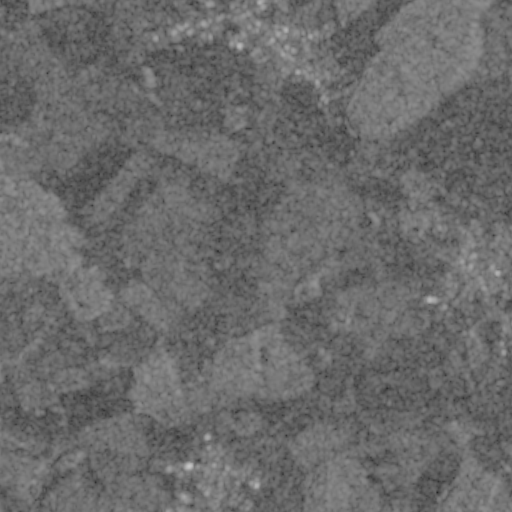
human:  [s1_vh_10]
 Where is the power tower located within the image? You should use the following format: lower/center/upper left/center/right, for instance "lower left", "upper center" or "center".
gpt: The power tower is located in the lower of the image.
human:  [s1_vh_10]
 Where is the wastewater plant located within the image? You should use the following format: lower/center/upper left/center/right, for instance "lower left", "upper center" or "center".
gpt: The wastewater plant is located in the upper center of the image.
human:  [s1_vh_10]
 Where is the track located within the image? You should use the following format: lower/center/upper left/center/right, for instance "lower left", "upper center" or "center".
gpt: There is no track in the image.

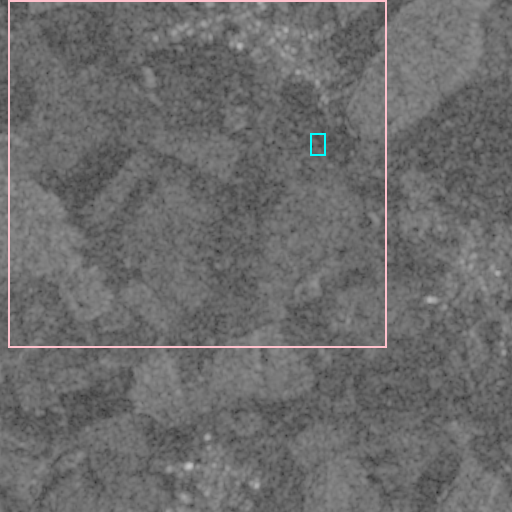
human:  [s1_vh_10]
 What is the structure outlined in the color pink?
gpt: The structure outlined in pink is a crop field.
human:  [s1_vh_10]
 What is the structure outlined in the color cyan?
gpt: The structure outlined in cyan is a wastewater plant.
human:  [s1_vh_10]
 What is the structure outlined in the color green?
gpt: There is no green outline.